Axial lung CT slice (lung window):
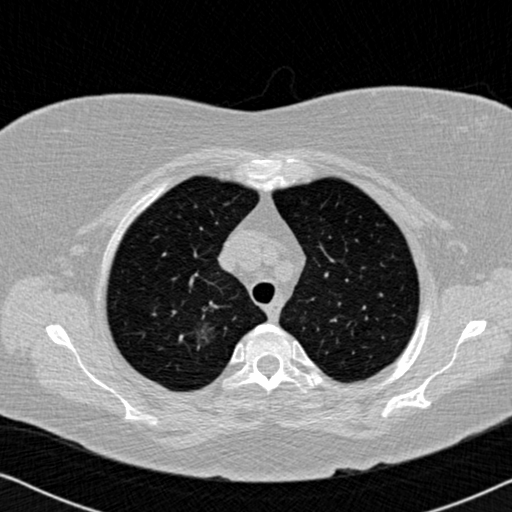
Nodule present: yes
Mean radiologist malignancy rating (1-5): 3